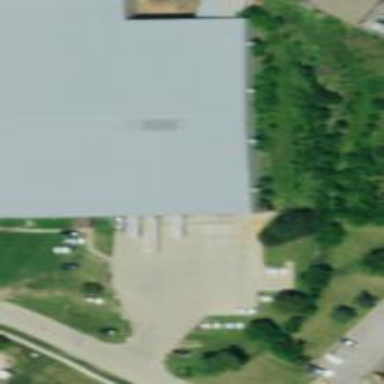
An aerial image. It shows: Warehouse.